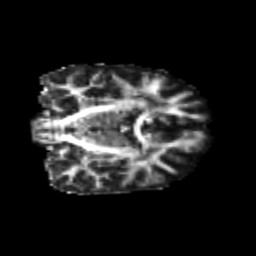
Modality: FA
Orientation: coronal
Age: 23
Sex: female
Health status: healthy
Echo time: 0.074 s